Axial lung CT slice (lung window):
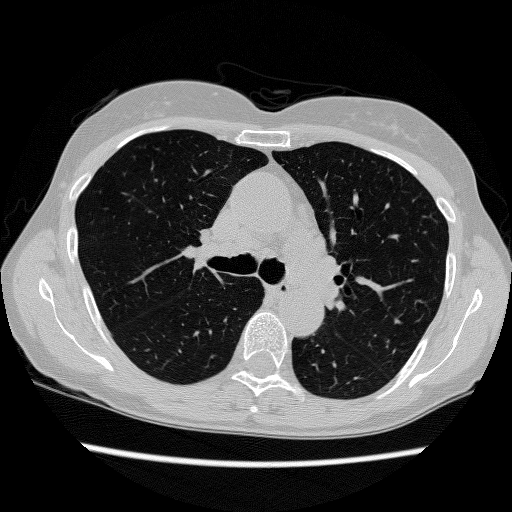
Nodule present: no